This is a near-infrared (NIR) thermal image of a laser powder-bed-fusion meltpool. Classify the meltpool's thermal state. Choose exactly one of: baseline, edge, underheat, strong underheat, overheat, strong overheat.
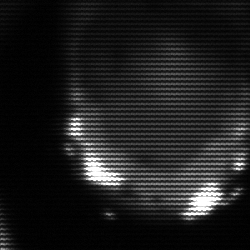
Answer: edge